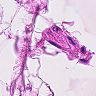
Metastatic tissue present: no